Interaction volume radius: 5 \u00c5
Interaction volume height: 20 \u00c5
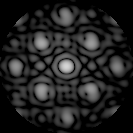
Disorder parameter: 0.2831